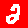
Digit: 2